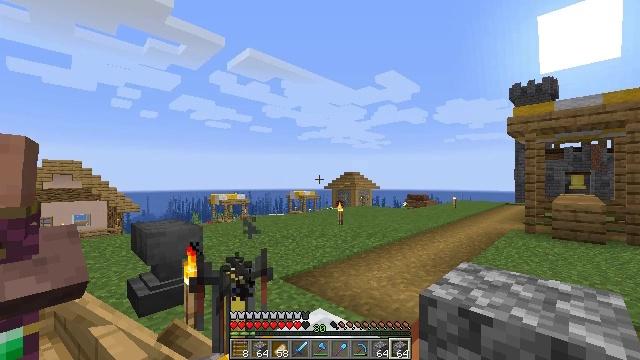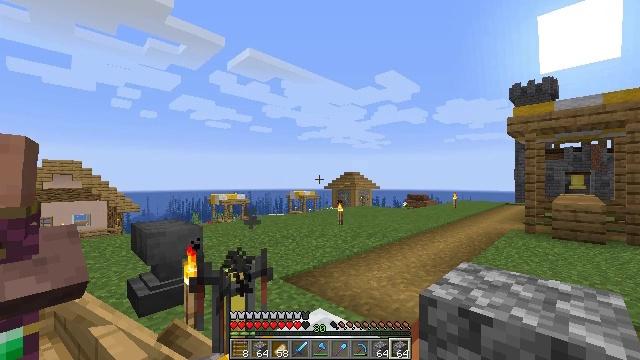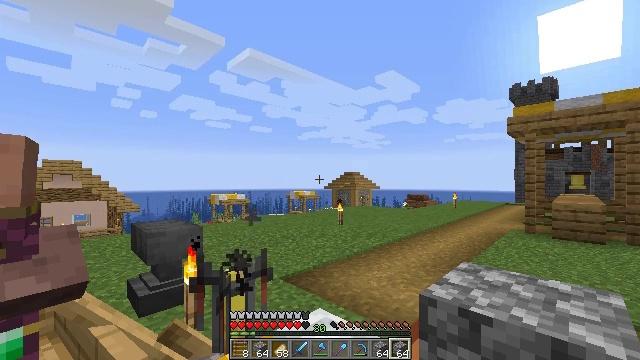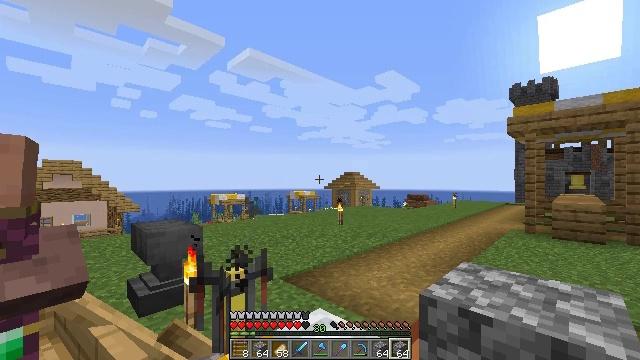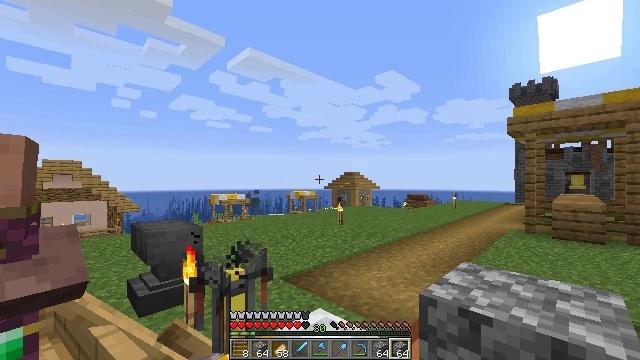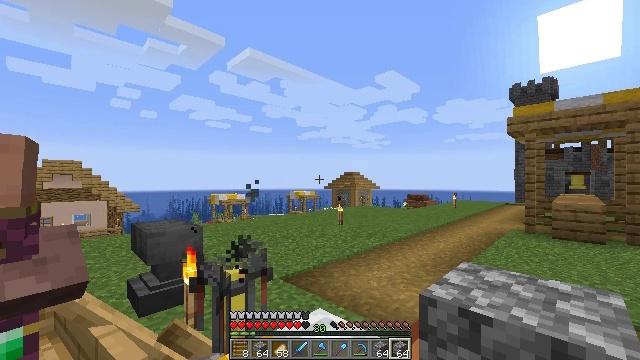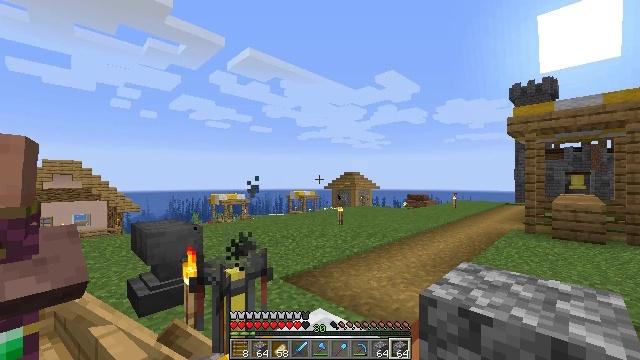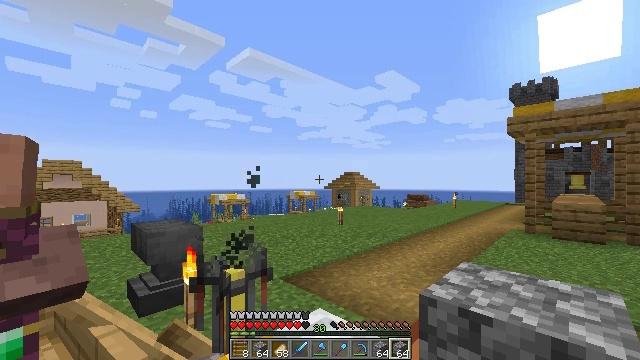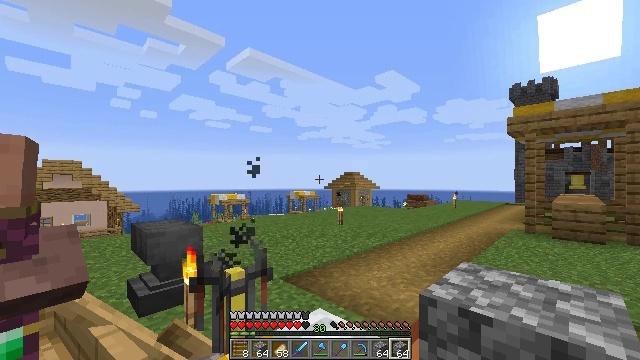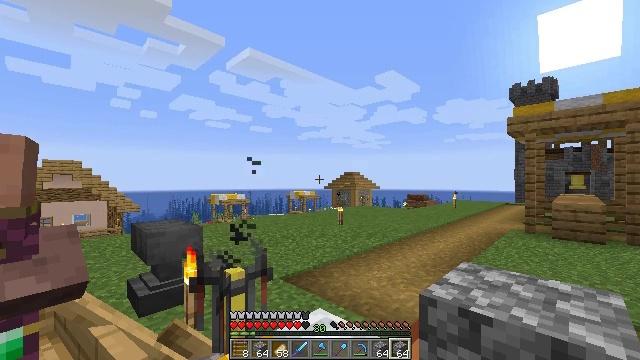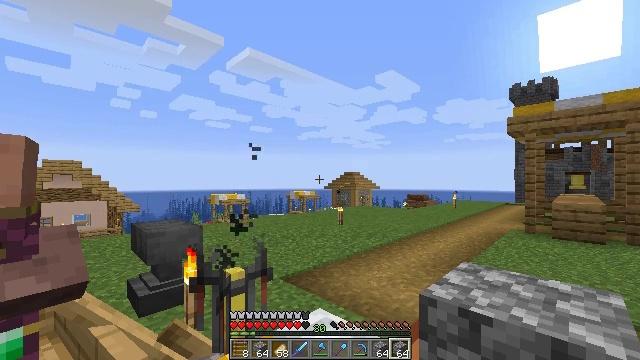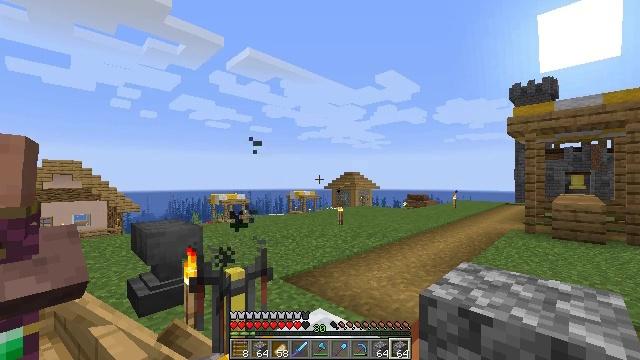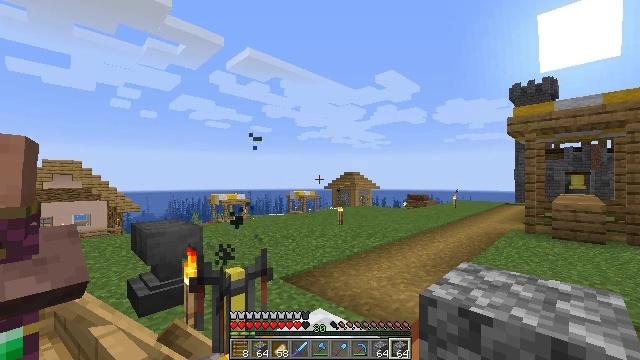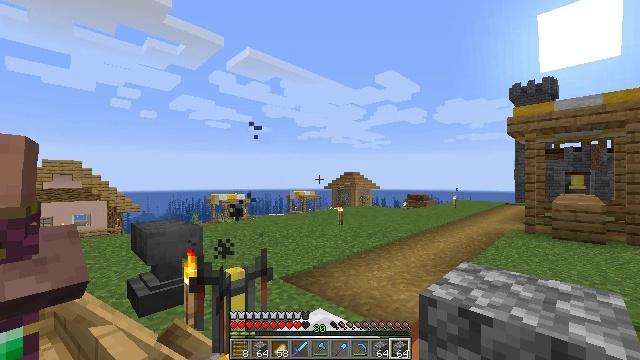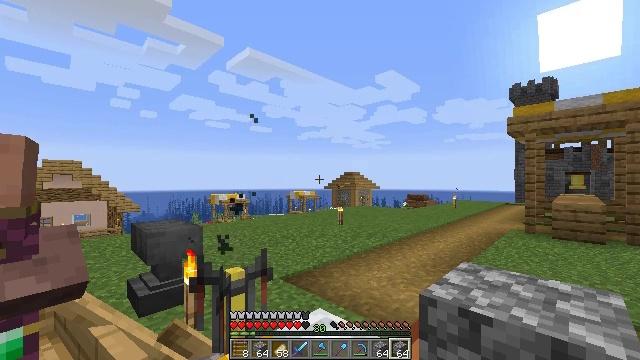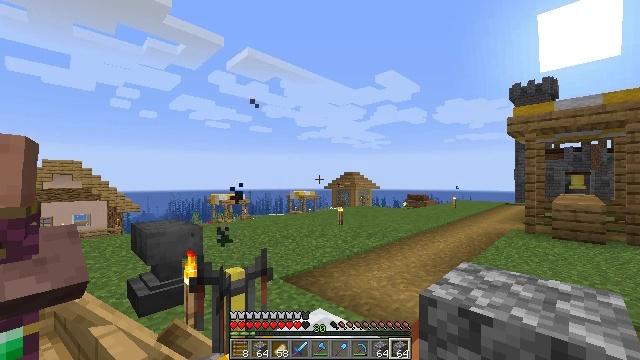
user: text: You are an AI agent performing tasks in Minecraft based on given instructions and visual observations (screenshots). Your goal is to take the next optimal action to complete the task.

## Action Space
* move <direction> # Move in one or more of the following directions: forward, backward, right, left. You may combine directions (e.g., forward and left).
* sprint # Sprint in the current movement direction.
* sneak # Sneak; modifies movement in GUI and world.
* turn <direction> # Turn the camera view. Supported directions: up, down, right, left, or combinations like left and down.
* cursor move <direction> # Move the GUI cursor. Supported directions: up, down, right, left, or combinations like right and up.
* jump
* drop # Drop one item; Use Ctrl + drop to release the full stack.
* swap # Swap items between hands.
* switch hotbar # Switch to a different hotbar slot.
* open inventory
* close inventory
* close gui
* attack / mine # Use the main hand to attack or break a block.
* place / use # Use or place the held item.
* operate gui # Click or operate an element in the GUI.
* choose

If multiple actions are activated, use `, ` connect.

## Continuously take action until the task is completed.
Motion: motion action
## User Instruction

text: Use two diamonds and sticks to craft a diamond hoe.
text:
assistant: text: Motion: no_op
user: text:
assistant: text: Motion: no_op
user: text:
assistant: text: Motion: no_op
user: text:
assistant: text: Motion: no_op
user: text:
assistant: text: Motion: no_op
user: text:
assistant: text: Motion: no_op
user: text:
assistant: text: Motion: no_op
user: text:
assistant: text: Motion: no_op
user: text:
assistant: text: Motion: no_op
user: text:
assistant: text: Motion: no_op
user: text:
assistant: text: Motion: no_op
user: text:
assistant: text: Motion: no_op
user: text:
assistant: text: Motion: no_op
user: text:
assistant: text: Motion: no_op
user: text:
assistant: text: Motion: no_op
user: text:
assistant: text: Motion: no_op
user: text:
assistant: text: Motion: no_op
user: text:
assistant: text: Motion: no_op
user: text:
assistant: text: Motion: no_op
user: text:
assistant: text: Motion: no_op
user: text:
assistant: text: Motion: no_op
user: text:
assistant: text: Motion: no_op
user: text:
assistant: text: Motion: no_op
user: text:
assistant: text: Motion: no_op
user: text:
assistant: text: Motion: no_op
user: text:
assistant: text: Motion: no_op
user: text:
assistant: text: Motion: no_op
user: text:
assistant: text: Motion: no_op
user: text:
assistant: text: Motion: no_op
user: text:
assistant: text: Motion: no_op